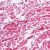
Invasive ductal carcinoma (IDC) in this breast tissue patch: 0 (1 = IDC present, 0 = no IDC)